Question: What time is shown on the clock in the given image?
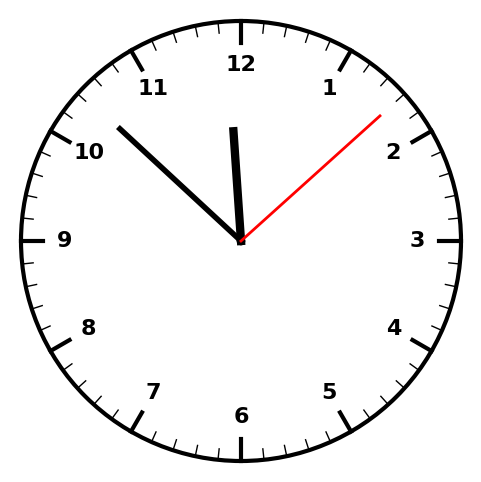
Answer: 11:52:08